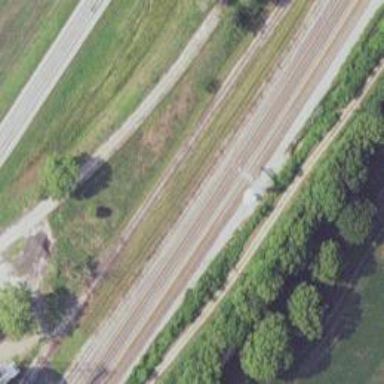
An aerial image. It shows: Railway track.